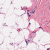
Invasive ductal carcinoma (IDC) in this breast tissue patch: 0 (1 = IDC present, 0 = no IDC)